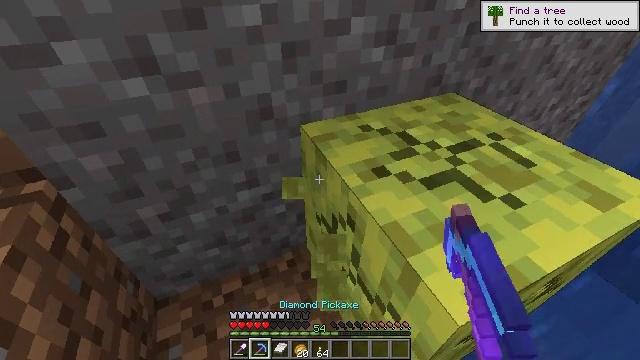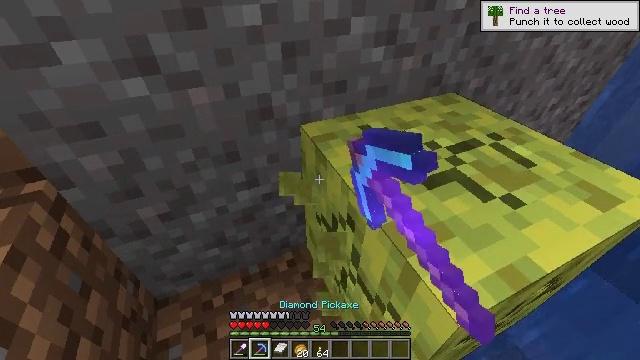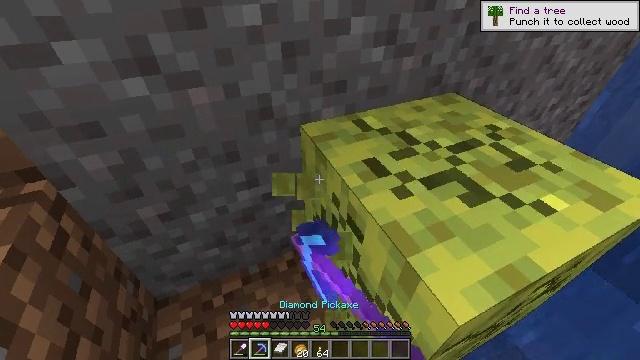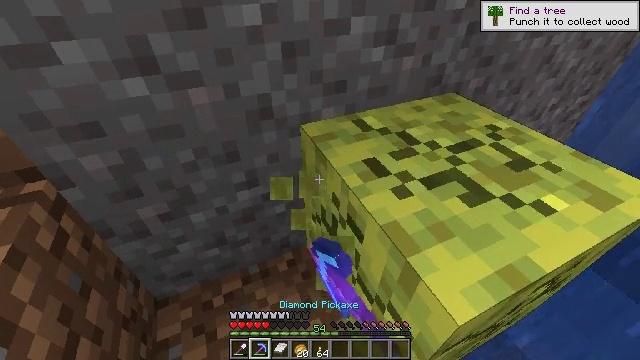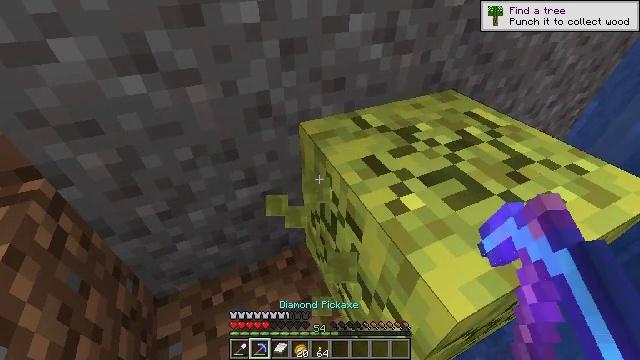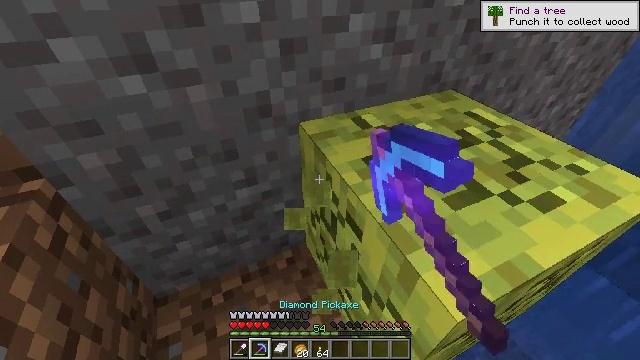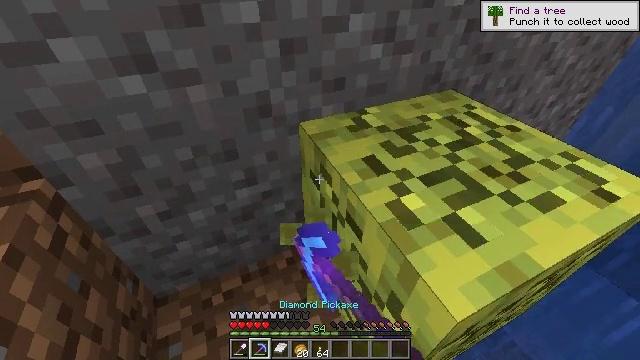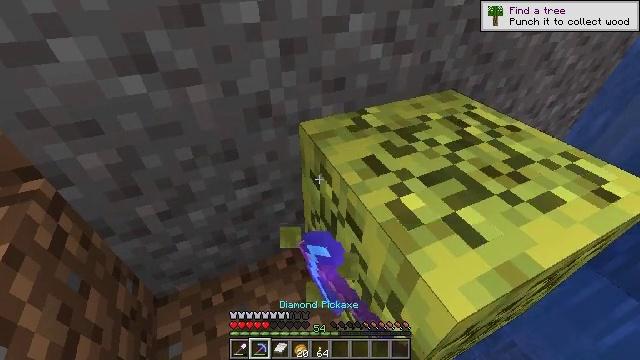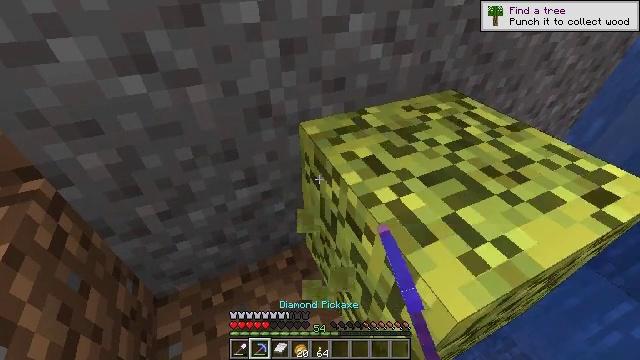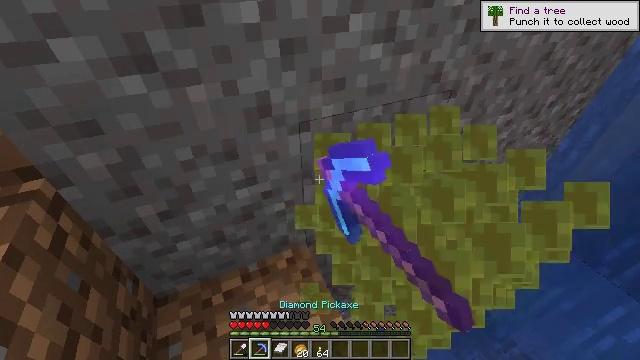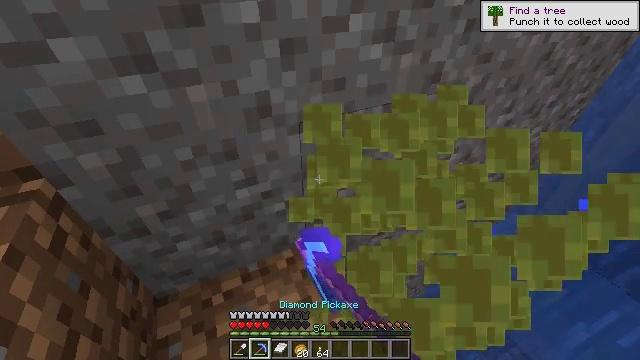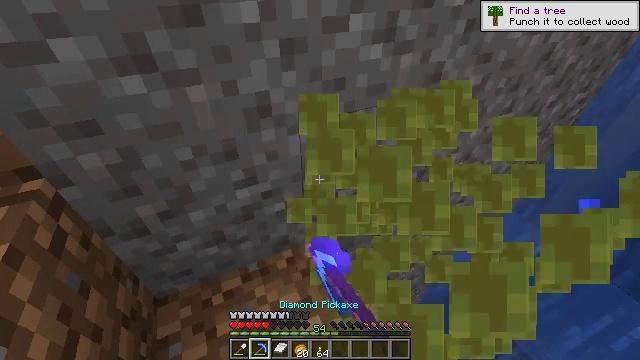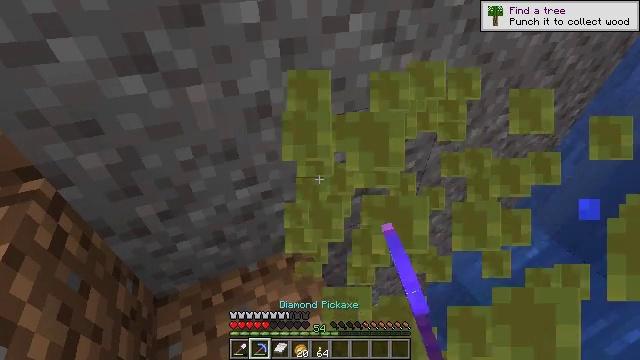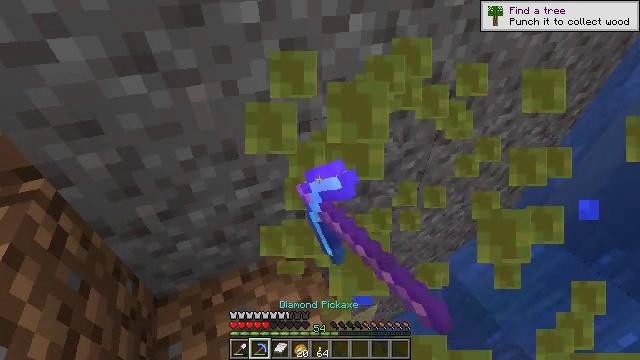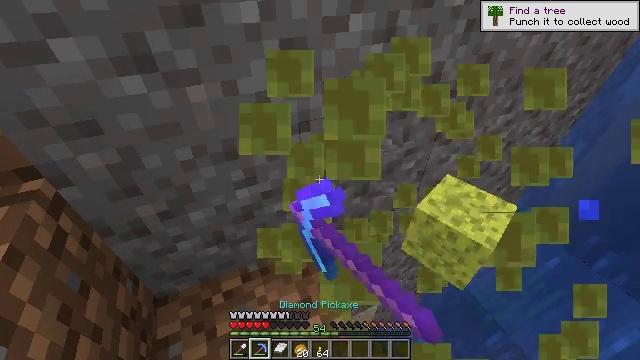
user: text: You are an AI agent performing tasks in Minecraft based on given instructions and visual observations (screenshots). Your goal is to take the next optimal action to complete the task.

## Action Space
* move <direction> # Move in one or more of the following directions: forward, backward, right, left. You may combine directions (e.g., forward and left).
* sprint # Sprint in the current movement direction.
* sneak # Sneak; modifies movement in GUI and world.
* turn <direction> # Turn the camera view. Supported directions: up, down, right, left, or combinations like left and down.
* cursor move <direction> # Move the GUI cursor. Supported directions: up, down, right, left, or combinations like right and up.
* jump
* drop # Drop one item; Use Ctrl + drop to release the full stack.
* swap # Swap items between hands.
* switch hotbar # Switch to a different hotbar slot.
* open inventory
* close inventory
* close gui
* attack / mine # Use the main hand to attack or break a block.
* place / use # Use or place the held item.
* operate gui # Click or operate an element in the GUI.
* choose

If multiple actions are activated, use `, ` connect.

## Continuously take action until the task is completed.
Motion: motion action
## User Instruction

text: Destroy the wet sponge to pick it up.
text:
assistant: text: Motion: attack / mine
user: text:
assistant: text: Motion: attack / mine
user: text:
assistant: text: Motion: attack / mine
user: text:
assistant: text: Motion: attack / mine
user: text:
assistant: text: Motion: attack / mine
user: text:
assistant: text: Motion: attack / mine
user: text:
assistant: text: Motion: attack / mine
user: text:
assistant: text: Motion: attack / mine
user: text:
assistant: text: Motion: attack / mine
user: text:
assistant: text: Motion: attack / mine
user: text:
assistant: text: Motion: attack / mine
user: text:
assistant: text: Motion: attack / mine
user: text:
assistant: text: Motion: no_op
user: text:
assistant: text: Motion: no_op
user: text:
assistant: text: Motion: no_op